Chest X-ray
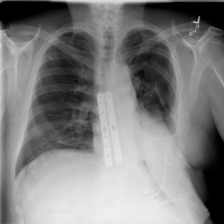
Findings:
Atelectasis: negative
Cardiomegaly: negative
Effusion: positive
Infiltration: negative
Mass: negative
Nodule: negative
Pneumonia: negative
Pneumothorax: positive
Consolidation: negative
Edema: negative
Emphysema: negative
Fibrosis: negative
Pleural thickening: negative
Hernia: negative